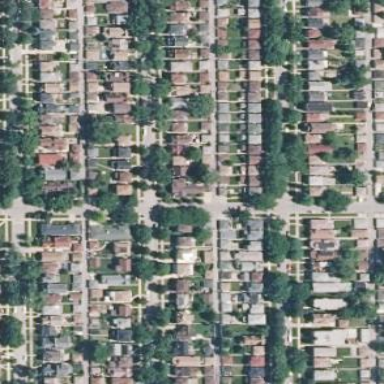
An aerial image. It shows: Sidewalk.